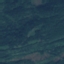
Land use / land cover class: Forest